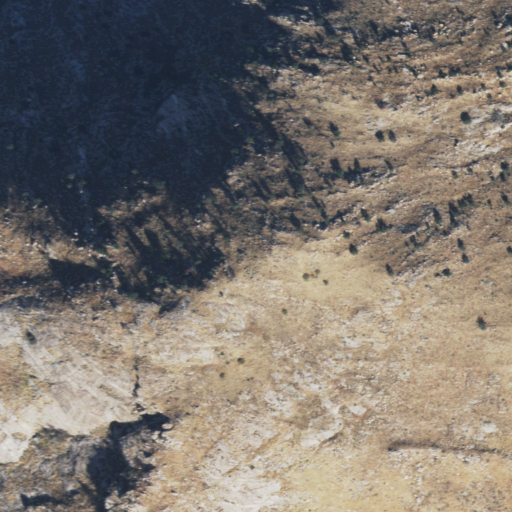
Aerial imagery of mountain in Arizona named Buster Mountain containing grassland and shrub